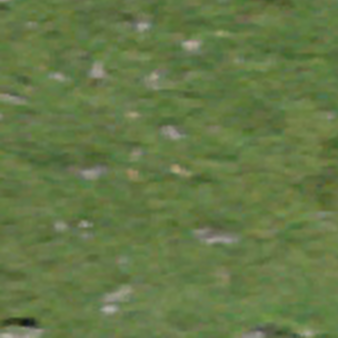
Label: other